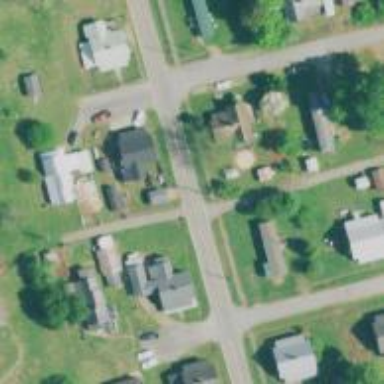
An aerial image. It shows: Alley classified as service road.